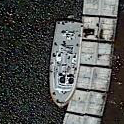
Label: civil